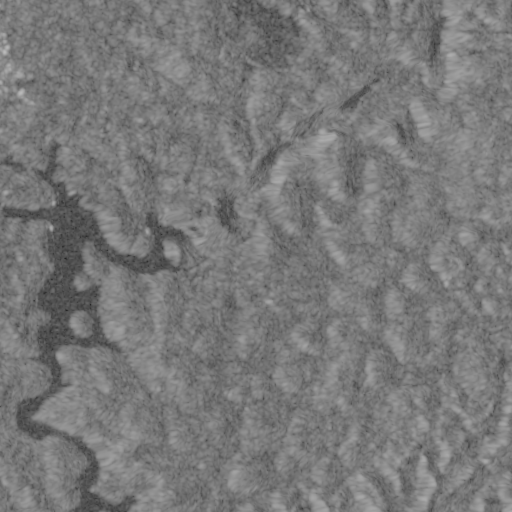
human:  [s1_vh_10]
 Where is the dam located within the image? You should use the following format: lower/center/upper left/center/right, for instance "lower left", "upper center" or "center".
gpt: The dam is located in the center of the image.
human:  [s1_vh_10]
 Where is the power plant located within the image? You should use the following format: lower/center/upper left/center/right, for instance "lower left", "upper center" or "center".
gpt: The power plant is located in the upper left of the image.
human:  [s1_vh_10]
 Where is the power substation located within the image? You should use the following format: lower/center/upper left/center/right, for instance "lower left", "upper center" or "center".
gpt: The power substation is located in the upper left of the image.
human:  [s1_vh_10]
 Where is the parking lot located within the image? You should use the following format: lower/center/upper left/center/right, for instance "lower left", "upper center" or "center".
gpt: There is no parking lot in the image.

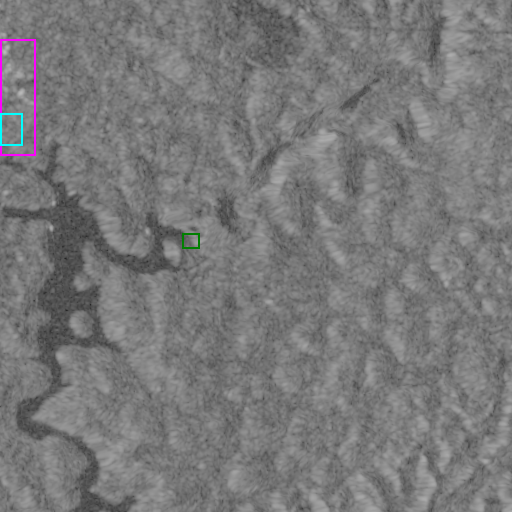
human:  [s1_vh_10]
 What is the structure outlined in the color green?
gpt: The structure outlined in green is a dam.
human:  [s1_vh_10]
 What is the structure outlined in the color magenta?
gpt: The structure outlined in magenta is a power plant.
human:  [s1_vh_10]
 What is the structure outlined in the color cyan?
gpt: The structure outlined in cyan is a power substation.
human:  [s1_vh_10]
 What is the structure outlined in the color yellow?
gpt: There is no yellow outline.